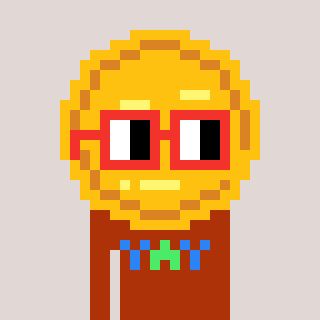
a pixel art character with square red glasses, a medal-shaped head and a hotbrown-colored body on a warm background